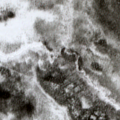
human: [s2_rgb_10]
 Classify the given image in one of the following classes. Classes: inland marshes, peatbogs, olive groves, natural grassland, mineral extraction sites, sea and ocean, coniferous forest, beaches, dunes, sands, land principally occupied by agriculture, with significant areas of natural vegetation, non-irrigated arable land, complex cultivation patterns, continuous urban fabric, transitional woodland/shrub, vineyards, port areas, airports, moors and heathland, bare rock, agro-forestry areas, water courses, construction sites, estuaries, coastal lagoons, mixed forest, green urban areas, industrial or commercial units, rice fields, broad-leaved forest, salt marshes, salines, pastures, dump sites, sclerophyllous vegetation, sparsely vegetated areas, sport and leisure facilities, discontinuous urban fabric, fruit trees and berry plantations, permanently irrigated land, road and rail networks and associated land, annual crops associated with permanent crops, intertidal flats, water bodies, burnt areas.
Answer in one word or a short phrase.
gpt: coniferous forest, mixed forest, transitional woodland/shrub, peatbogs